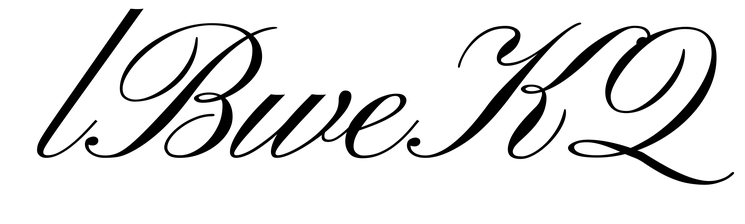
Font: PinyonScript-Regular